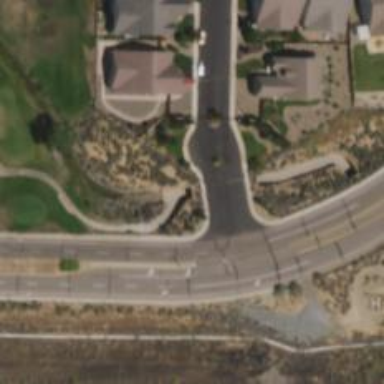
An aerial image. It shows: Path for golf carts.